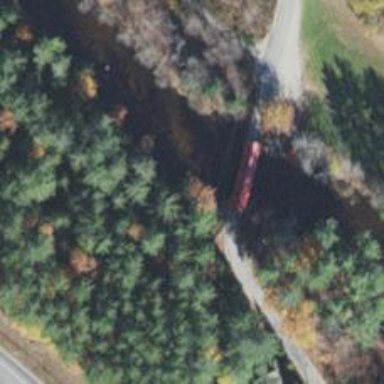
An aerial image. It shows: Residential road with asphalt surface passing through covered bridge.